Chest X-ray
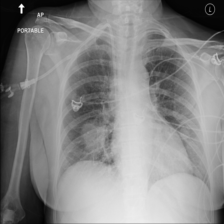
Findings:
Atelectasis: positive
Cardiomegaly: negative
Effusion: negative
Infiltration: positive
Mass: negative
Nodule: positive
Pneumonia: negative
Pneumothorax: negative
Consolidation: negative
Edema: negative
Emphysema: negative
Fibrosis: negative
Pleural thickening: negative
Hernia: negative